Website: lowes
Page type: billing-address
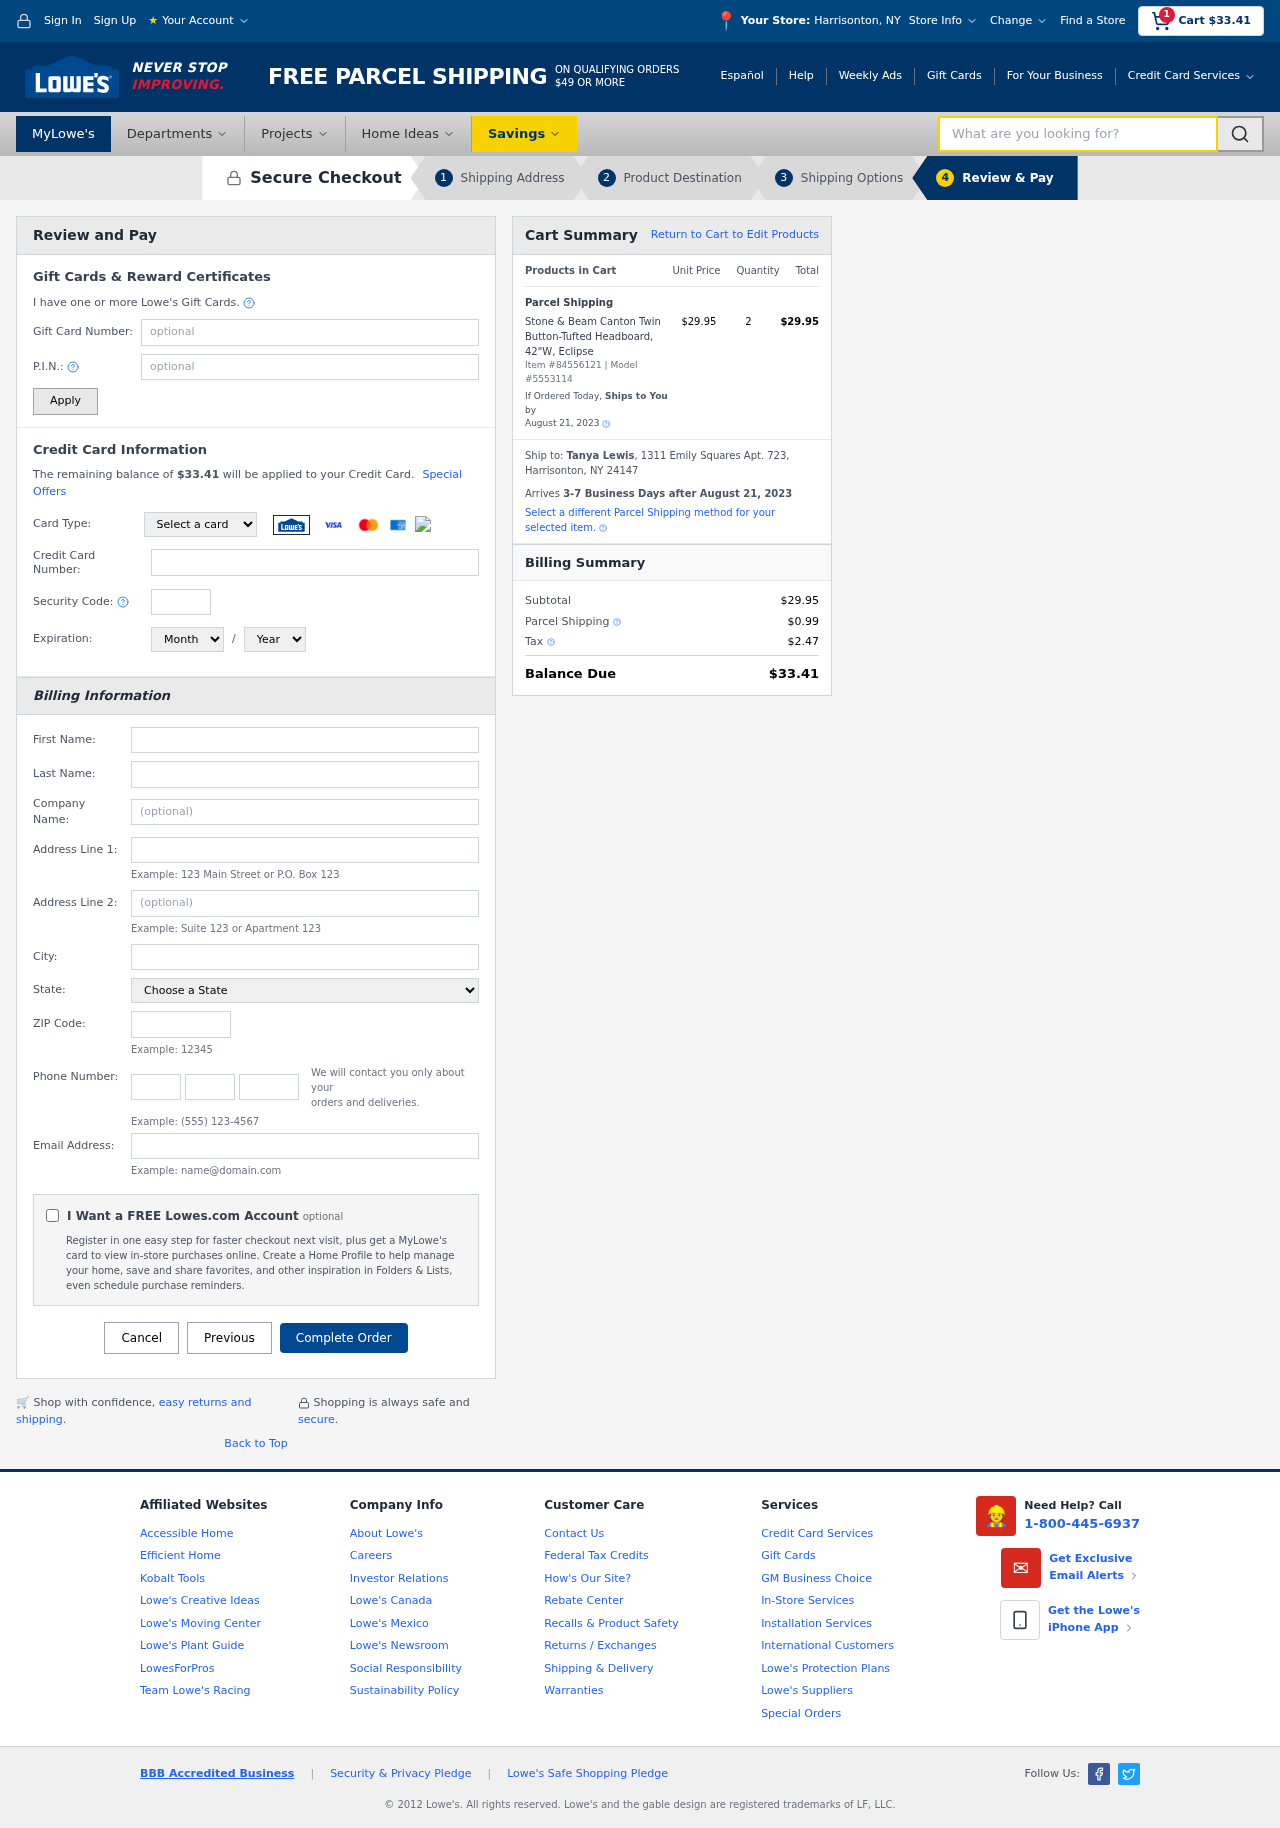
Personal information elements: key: PII_CARD_CVV
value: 703
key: PII_CARD_EXPIRY_MONTH
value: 06
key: PII_CARD_EXPIRY_YEAR
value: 27
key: PII_CARD_NUMBER
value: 2521 5980 5602 2246
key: PII_CARD_TYPE
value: Mastercard
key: PII_CITY
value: Harrisonton
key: PII_CITY_STATE
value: Harrisonton, NY
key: PII_EMAIL
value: tanya.lewis@gmail.com
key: PII_FIRSTNAME
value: Tanya
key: PII_FULLNAME
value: Tanya Lewis
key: PII_LASTNAME
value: Lewis
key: PII_PHONE_AREA
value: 492
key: PII_PHONE_PREFIX
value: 634
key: PII_PHONE_SUFFIX
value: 3714
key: PII_POSTCODE
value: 24147
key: PII_STATE
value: New York
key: PII_STREET
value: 1311 Emily Squares Apt. 723
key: PII_STREET2
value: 9547 White Burgs
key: PII_CITY_STATE_ZIP
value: Harrisonton, NY 24147
Product elements: key: PRODUCT1_NAME
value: Stone & Beam Canton Twin Button-Tufted Headboard, 42"W, Eclipse
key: PRODUCT1_PRICE
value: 29.95
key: PRODUCT1_QUANTITY
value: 2
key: PRODUCT_ITEM_NUMBER
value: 84556121
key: PRODUCT_MODEL_NUMBER
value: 5553114
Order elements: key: ORDER_SUBTOTAL
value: $33.41
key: ORDER_TOTAL
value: $33.41
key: ORDER_SHIPPING_DATE
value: August 21, 2023
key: ORDER_SUBTOTAL
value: $29.95
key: ORDER_DELIVERY_DATE
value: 3-7 Business Days after August 21, 2023
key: ORDER_SHIPPING_DATE2
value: August 21, 2023
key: ORDER_SUBTOTAL2
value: $29.95
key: ORDER_SHIPPING_COST
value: $0.99
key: ORDER_TAX
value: $2.47
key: ORDER_TOTAL2
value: $33.41
Search elements: key: HEADER_SEARCH
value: What are you looking for?